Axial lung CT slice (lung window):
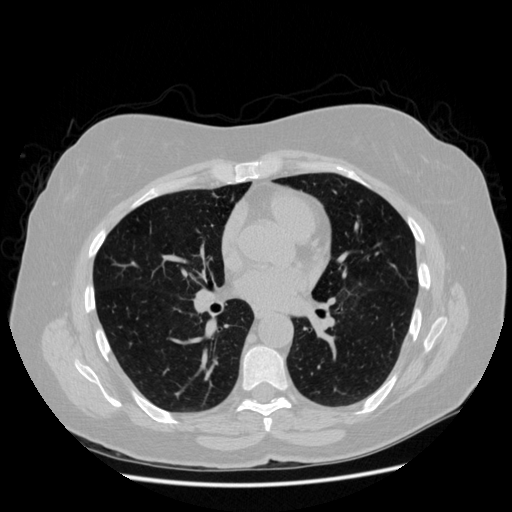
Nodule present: no